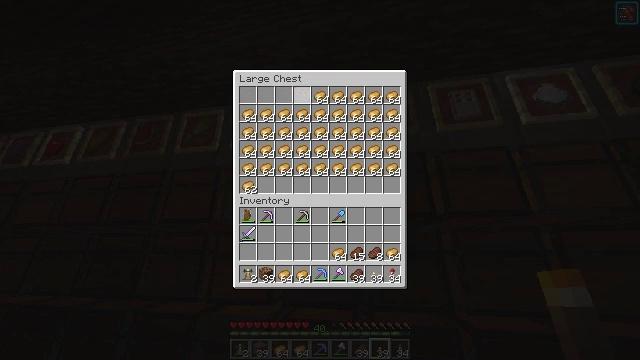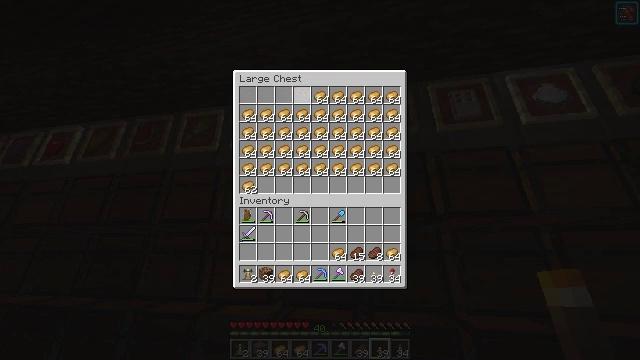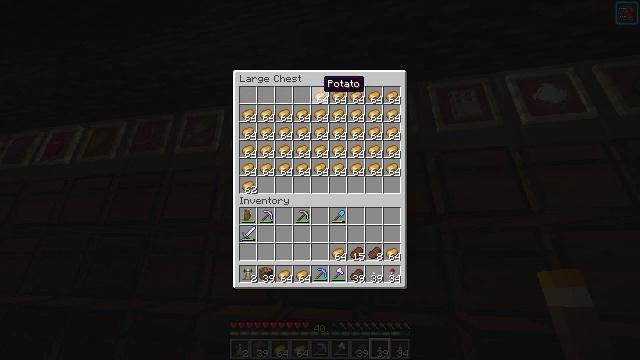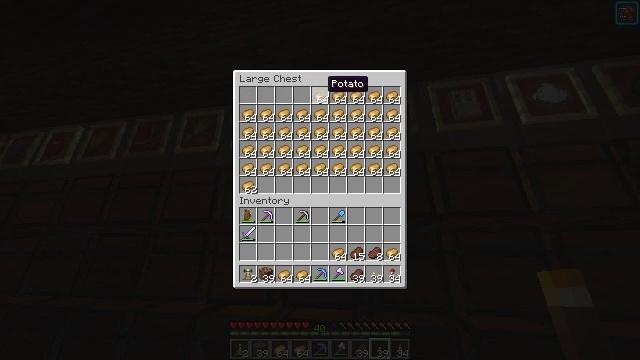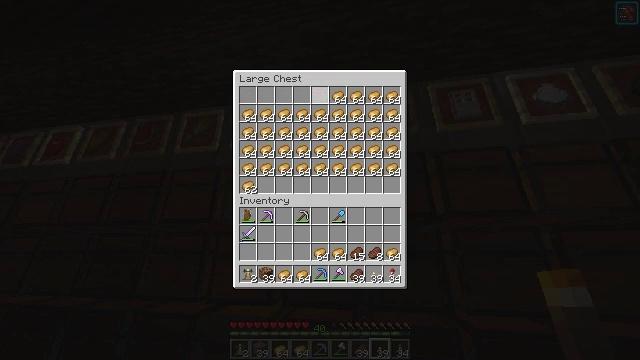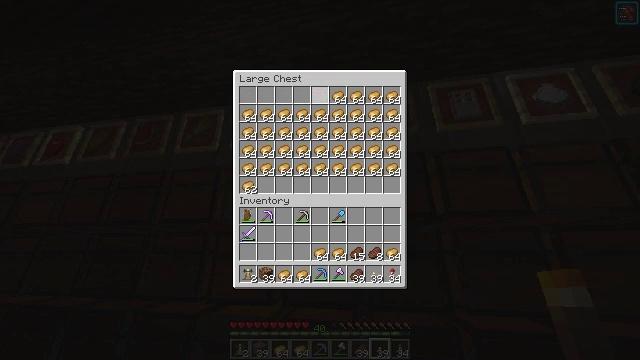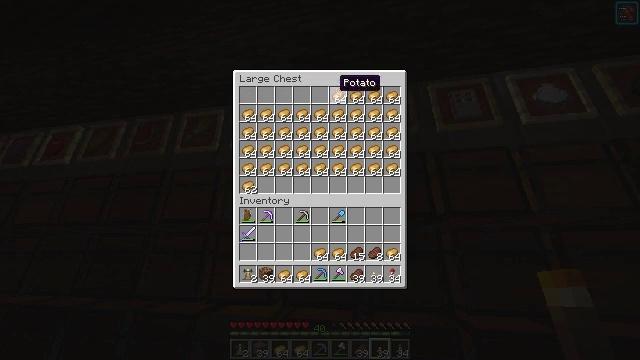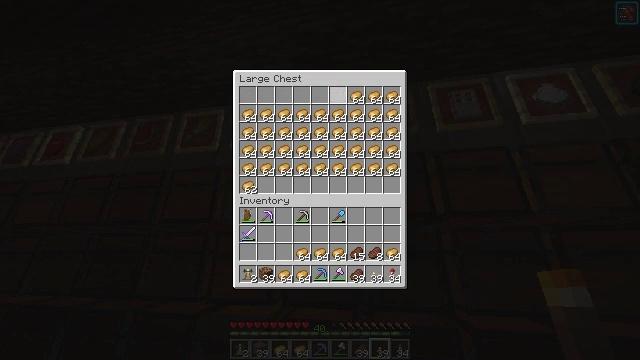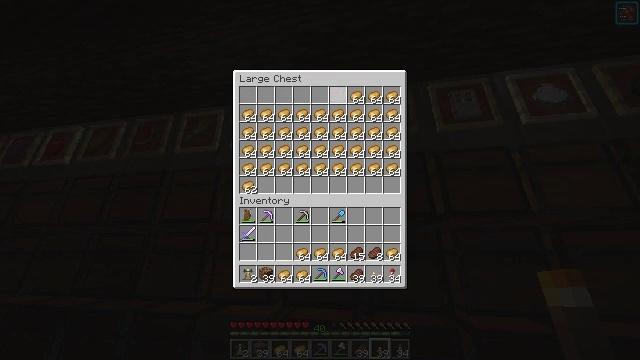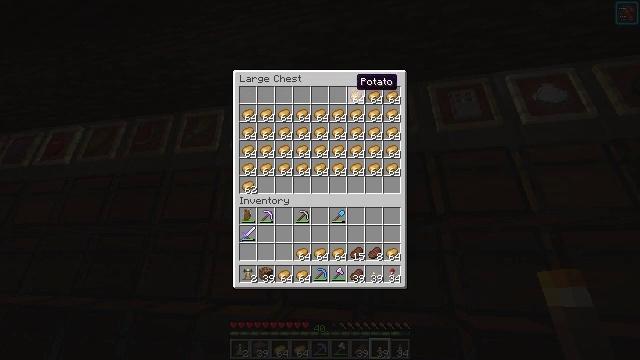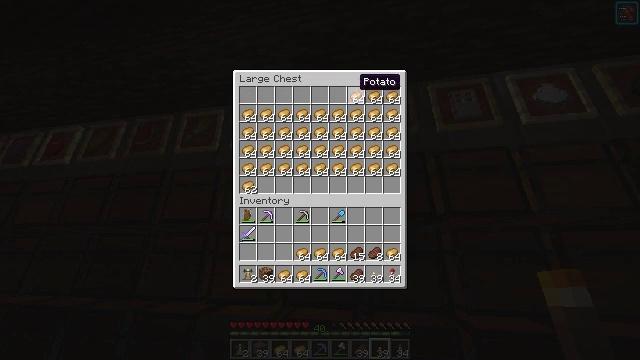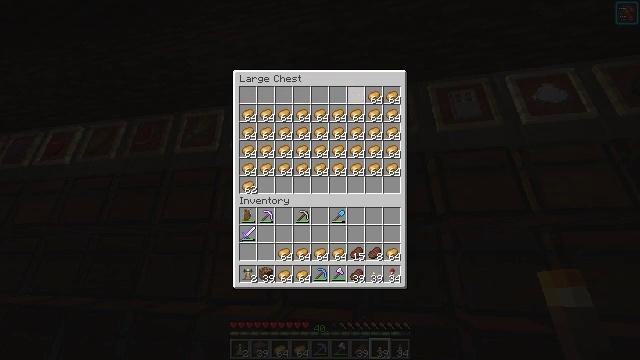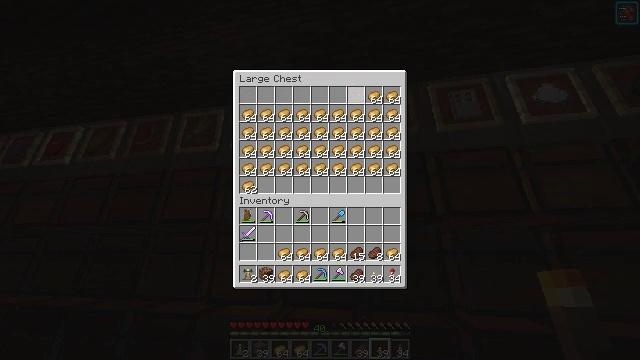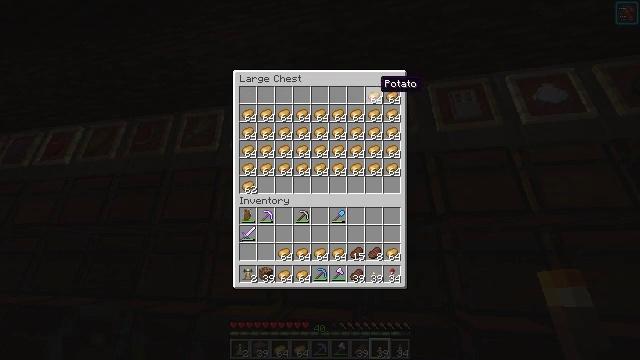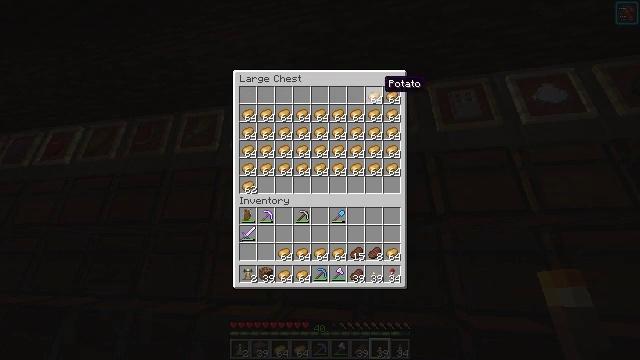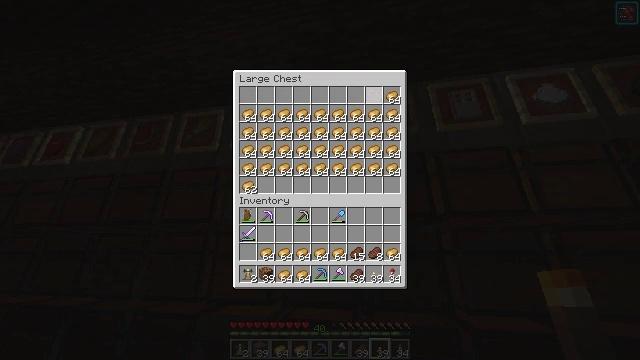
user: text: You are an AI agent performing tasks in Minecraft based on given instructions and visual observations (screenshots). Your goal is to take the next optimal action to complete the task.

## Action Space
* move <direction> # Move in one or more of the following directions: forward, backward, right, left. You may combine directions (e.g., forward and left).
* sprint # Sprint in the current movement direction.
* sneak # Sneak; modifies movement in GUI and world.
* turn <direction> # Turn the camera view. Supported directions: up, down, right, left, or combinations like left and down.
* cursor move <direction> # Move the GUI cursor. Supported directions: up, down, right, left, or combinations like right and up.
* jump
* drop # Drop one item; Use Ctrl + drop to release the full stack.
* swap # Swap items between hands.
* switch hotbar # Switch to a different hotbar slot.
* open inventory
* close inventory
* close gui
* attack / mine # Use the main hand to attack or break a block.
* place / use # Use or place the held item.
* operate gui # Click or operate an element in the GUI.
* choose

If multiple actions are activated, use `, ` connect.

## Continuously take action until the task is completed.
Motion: motion action
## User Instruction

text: Remove a potato from the inventory.
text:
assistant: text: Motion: sneak, cursor move right, choose
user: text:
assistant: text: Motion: sneak, cursor move right
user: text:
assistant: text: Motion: sneak
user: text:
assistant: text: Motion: sneak, choose
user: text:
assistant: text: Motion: sneak
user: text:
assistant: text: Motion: sneak, cursor move right
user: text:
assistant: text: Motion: sneak, choose
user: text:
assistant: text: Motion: sneak, choose
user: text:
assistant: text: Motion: sneak, cursor move right
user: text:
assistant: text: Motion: sneak
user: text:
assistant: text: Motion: sneak, choose
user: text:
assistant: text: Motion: sneak, cursor move right, choose
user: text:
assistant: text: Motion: sneak, cursor move right
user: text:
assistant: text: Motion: sneak
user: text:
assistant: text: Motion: sneak, choose
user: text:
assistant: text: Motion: sneak, choose
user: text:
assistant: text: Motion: sneak, cursor move right
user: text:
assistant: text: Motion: sneak
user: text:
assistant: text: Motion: sneak, choose
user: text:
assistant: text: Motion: sneak, choose
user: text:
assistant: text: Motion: sneak
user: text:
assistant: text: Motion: sneak
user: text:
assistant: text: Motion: sneak
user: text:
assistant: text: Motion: sneak
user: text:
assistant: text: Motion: no_op
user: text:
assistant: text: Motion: no_op
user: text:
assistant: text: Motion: cursor move left and up
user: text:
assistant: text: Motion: no_op
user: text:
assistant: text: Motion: cursor move right and down
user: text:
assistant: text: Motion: no_op